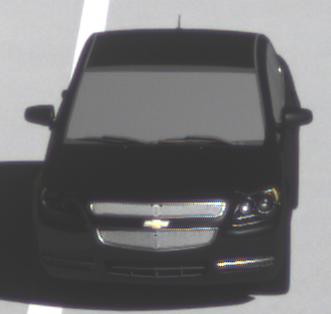
Make: Chevrolet
Model: Malibu 2.4
Detailed model: Malibu
Model produced from: 2012/07
Model produced until: 2014/08
Doors: 4
Color: black
Road condition: dry road
Daytime: morning or afternoon
Contrast: high contrast